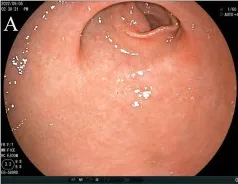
Gastroscope and histology examination (2022/09/05). The gastroscope views showed erythema in the gastric antral mucosa.
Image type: endoscopy (gi_endoscopy)